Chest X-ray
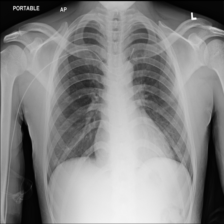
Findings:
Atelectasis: negative
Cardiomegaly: negative
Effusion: negative
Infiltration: negative
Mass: negative
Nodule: negative
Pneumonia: negative
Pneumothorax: negative
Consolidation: negative
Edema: negative
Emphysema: negative
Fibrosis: negative
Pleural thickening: negative
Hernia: negative